Question: I have two Java servlets namely,
'''
A.java and B.java
'''
and a JSP page,
'''
my.jsp
'''
my.jsp sends session,
'''
session.setAttribute("path", loc);
'''
Which is accessible in A.java
'''
HttpSession session = request.getSession();
String fpath = session.getAttribute("path").toString();
'''
Which uses this session and relods my.jsp
'''
RequestDispatcher rd = request.getRequestDispatcher("my.jsp");
rd.forward(request, response);
'''
After which, when I try to access the same session from my.jsp in B.java using
'''
HttpSession session = request.getSession();
String b = session.getAttribute("path").toString();
'''
b returns null. Giving a NullPointerException.
What to do? Why isn't it working?
Further info,
my.jsp has multiple buttons, when button A is clicked a.java gets executed and returns some stuff to display in my.jsp due to which my.jsp refreshes and button A is removed from my.jsp and when button B is clicked then comes b.java into picture and it shows the below screen.
On line 36, I have
'''
String b = session.getAttribute("path").toString();
'''

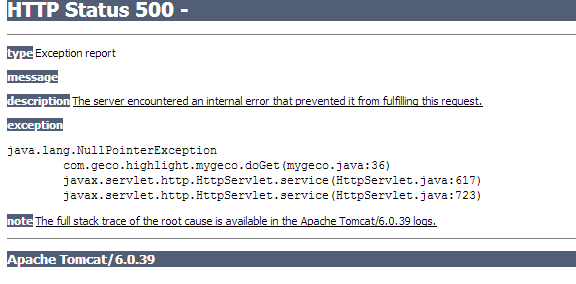
Answer: I've understood that my session is getting refreshed.
So,
in my.jsp I've included stuff to check the existence of the session as shown below,
'''
<%
String timeStamp = new SimpleDateFormat("dd:MM:yyyy_HH:mm:ss:SSS").format(Calendar.getInstance().getTime());
timeStamp = timeStamp + ":" + System.nanoTime();
HttpSession ses = request.getSession();
if(ses == null || ses.getAttribute("path") == null)
{
session.setAttribute("path", timeStamp);
}
else
{
session.getAttribute("path");
}
%>
'''
in Upload.java, I've received this session and added the received value back to the session again like this,
'''
String fpath = request.getSession().getAttribute("path").toString();
HttpSession session = request.getSession();
session.setAttribute("path", fpath);
//Did my file upload stuff using apache commons
RequestDispatcher rd = request.getRequestDispatcher("my.jsp");
rd.forward(request, response);
'''
Finally, in mu exec.java after using the session I am invalidating it
'''
HttpSession ses = request.getSession();
ses.invalidate();
'''
Now, I am able to access the session even when the page is being refreshed.